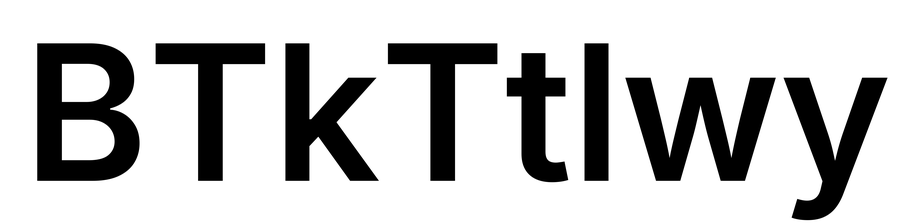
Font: Inter_SemiBold